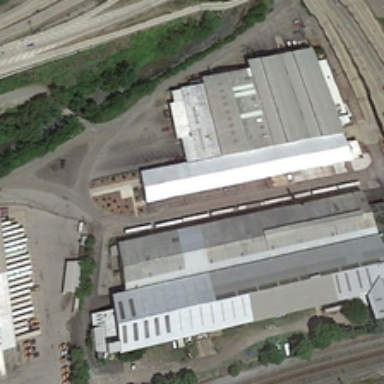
Three large gray white buildings are near some green trees in an industrial area .